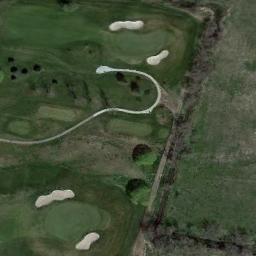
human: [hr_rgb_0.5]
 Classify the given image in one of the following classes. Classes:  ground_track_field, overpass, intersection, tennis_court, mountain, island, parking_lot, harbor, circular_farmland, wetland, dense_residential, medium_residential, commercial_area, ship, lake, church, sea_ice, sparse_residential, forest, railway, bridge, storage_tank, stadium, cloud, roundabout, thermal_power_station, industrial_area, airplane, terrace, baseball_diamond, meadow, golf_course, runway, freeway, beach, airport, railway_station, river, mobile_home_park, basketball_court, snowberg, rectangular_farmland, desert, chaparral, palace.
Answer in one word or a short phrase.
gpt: golf_course